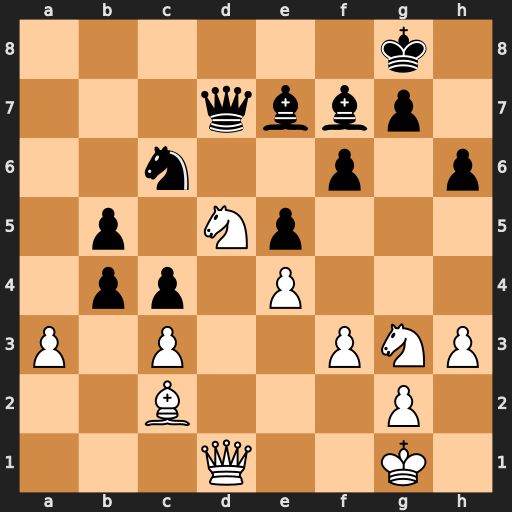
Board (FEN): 6k1/3qbbp1/2n2p1p/1p1Np3/1pp1P3/P1P2PNP/2B3P1/3Q2K1
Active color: w
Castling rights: -
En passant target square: -
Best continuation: Nxf6+ gxf6 Qxd7